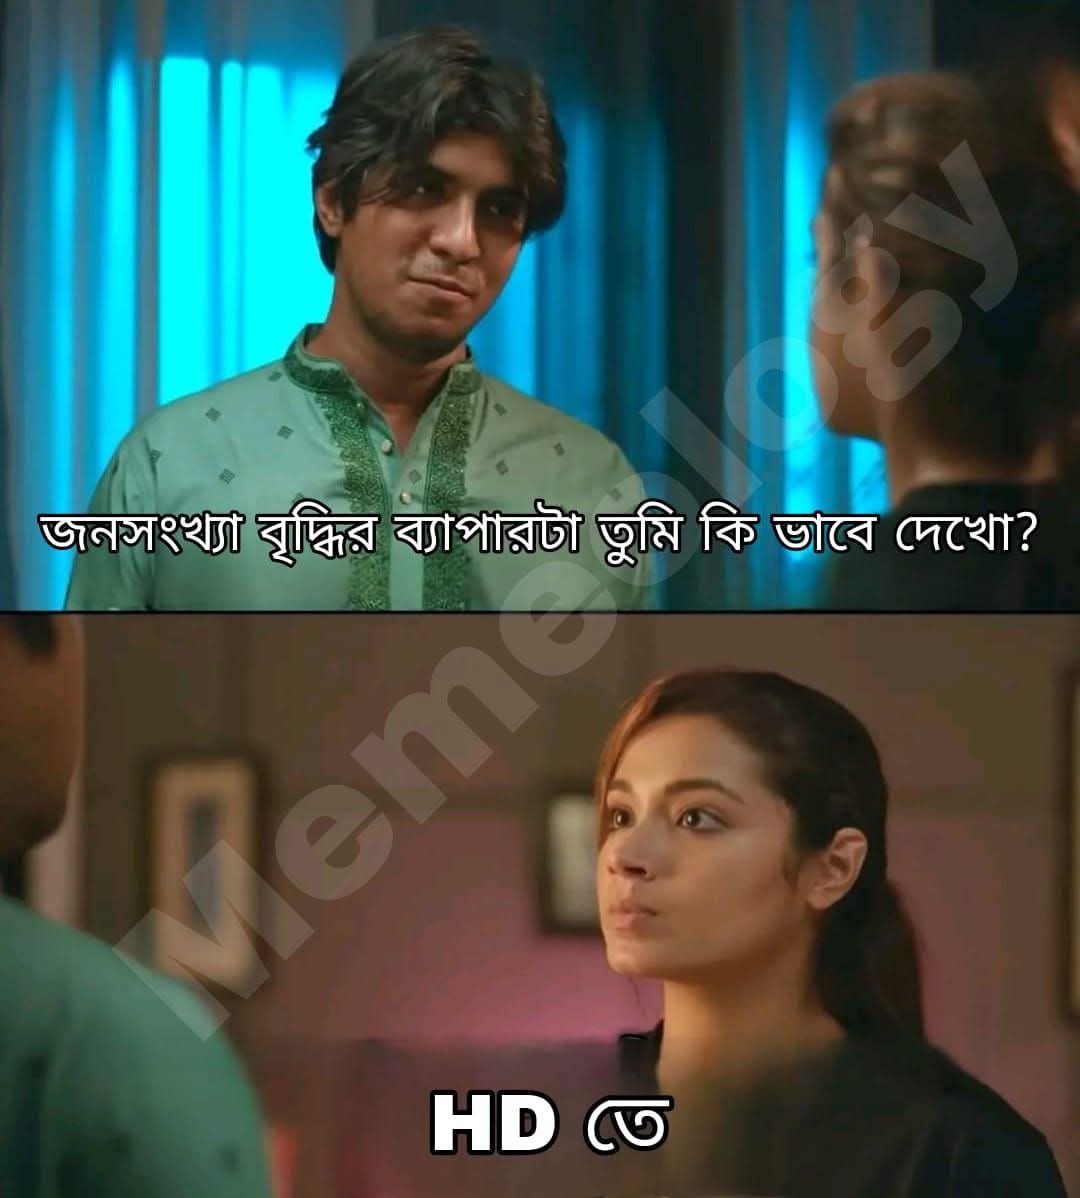
Text: জনসংখ্যা বৃদ্ধির ব্যাপারটা তুমি কি ভাবে দেখো?
HD তে
Label: Non Hate